四年级 · 度量几何学
如图是一副三角尺拼出的角, 请写出指定角的度数。

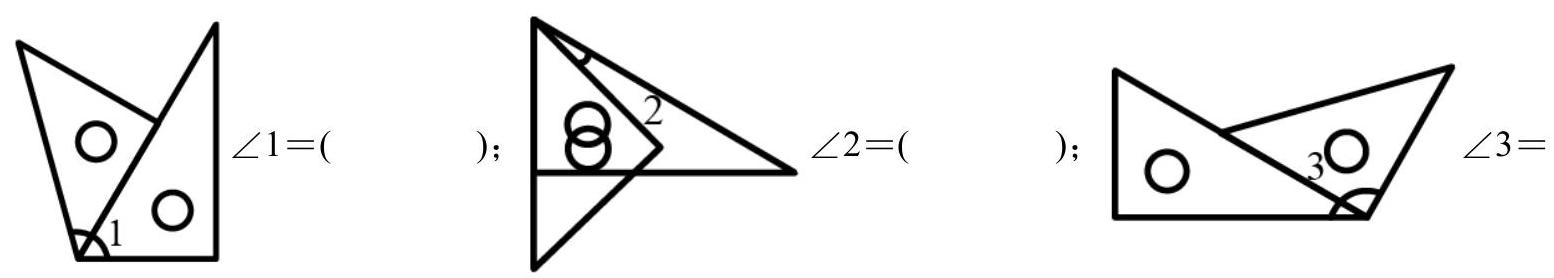
答案: :$105^{\circ} \quad 15^{\circ} \quad 120^{\circ}$【分析】一副三角尺中有 $30^{\circ} 、 60^{\circ} 、 45^{\circ} 、 90^{\circ}$ 四种角度, 求拼出的角的度数, 把两个角的度数相加或相减即可。【详解】 $\angle 1=45^{\circ}+60^{\circ}=105^{\circ} ; \angle 2=60^{\circ}-45^{\circ}=15^{\circ} ; \angle 3=30^{\circ}+90^{\circ}=120^{\circ}$ 。【点睛】正确认识一副三角尺的每个角的度数是解答本题的关键。